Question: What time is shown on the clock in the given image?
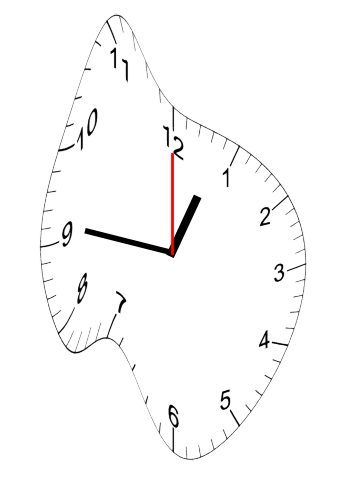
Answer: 12:46:00